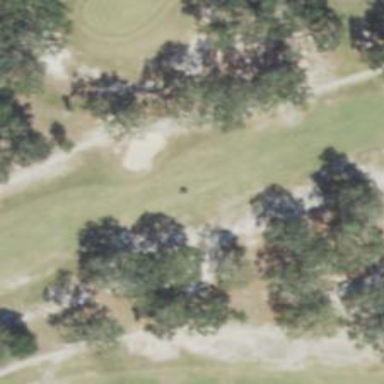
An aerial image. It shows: View of golf hole.